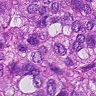
Metastatic tissue present: yes